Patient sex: M
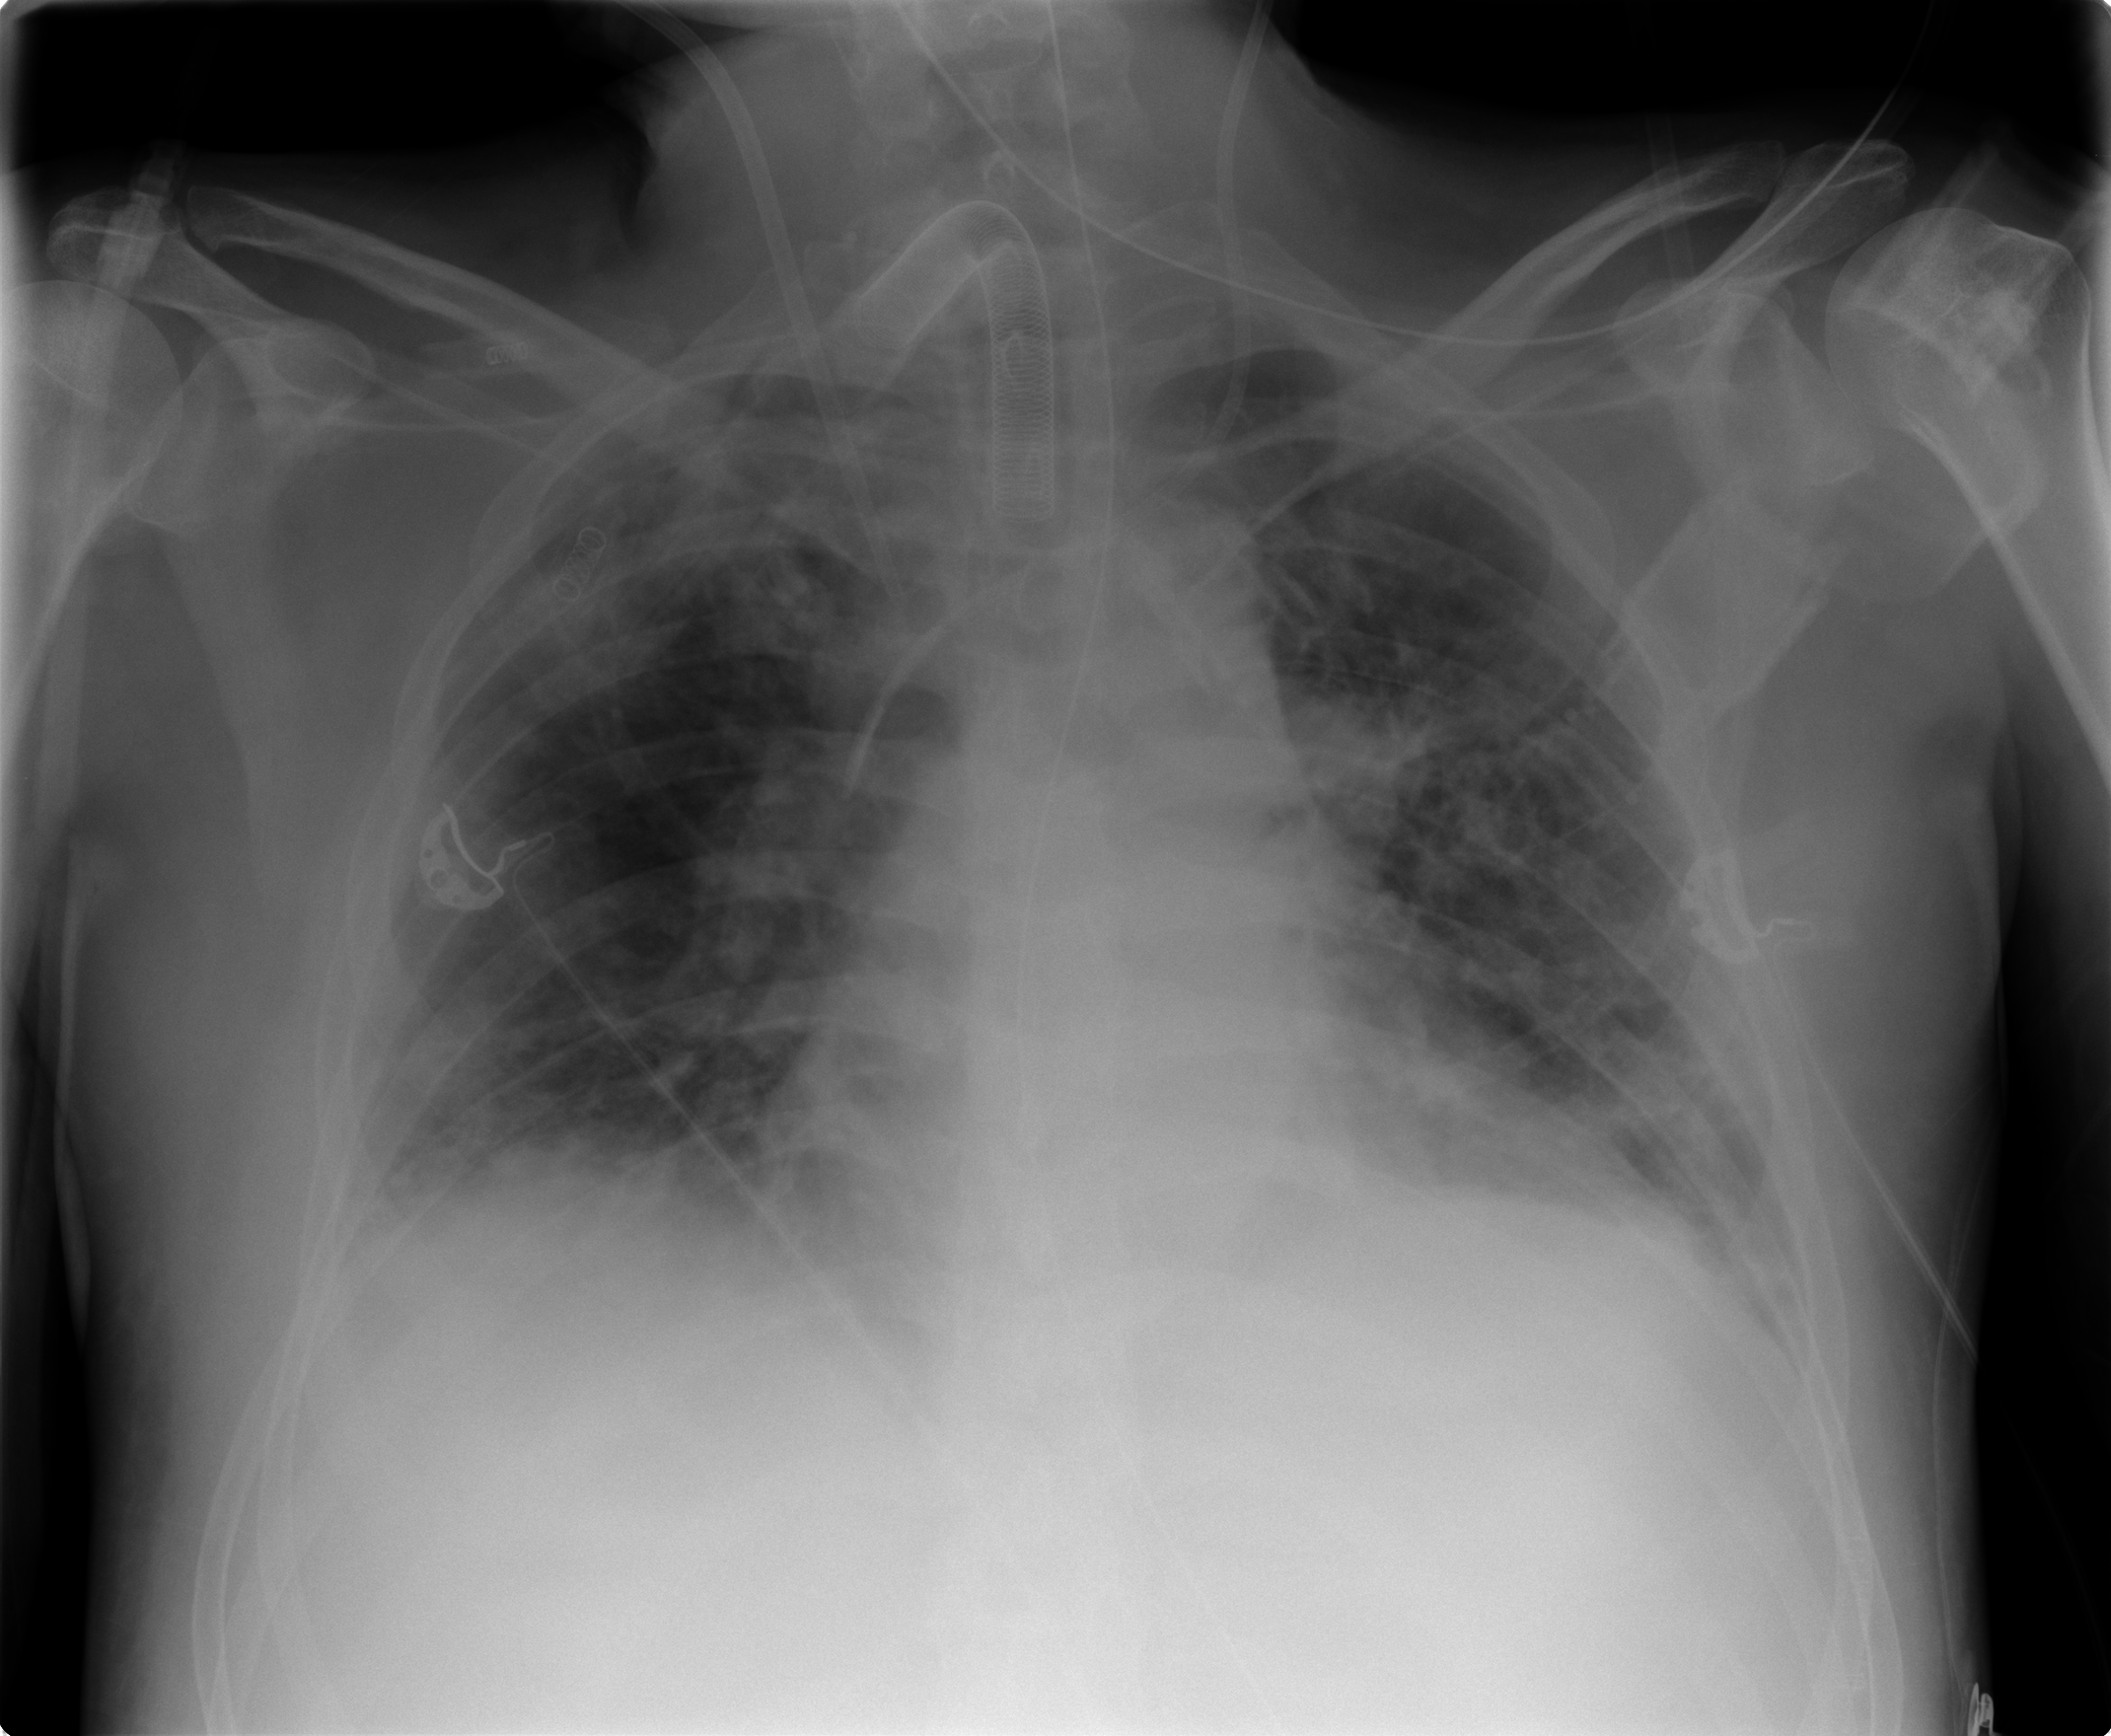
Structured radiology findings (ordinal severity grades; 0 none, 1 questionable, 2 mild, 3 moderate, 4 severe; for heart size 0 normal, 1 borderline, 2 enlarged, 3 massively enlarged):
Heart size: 2
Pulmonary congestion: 2
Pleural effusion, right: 0
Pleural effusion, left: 0
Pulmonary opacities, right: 2
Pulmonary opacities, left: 2
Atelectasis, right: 2
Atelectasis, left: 2